Field crop: maize
Growth stage: 2
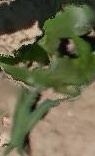
Species: maize